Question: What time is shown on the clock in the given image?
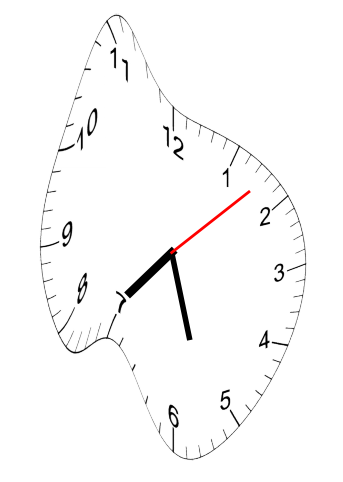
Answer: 07:27:08